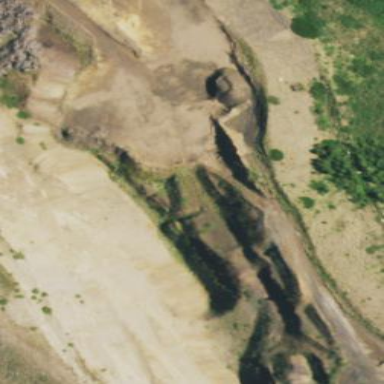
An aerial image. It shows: Quarry area.